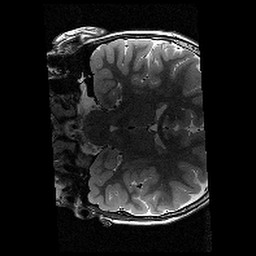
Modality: T2w
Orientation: coronal
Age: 9
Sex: male
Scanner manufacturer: siemens
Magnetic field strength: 3 T
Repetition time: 9.23 s
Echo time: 0.067 s